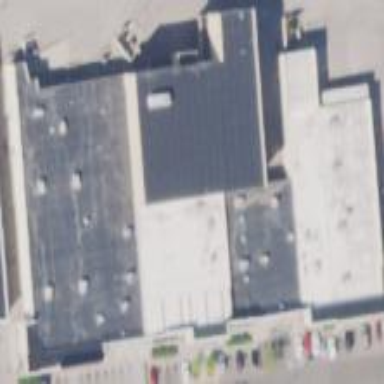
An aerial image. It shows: Retail building.